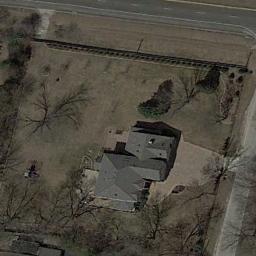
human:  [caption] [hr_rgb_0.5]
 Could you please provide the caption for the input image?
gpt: There is a road next to the sparse residential .

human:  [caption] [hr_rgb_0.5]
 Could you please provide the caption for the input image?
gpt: There are several houses of different sizes in sparse residential areas surrounded by open spaces .

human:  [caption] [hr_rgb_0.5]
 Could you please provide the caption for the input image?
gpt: Two paths lead to a small black house .

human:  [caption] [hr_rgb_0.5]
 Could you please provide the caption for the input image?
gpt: The sparse residential is on the bare land next to some trees and a road .

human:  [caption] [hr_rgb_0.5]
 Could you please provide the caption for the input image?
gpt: A sparse residential area with some withered trees and a black building .